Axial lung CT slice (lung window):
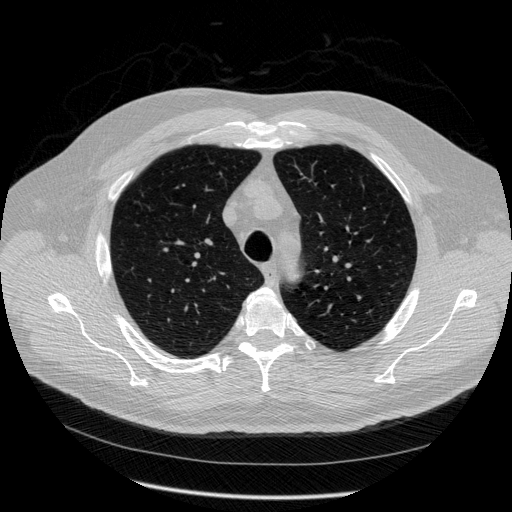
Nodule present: no